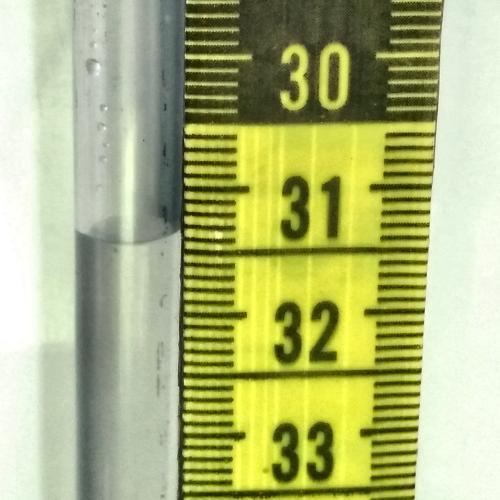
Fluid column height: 31.4 cm